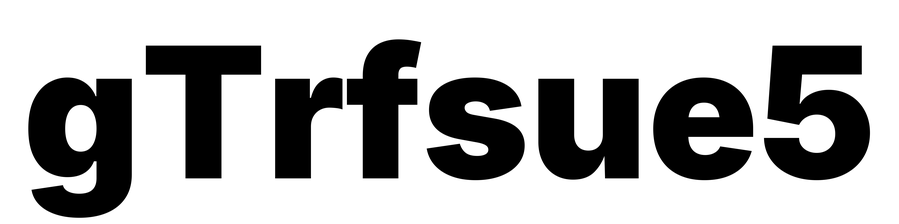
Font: Inter_Black